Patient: sex M, age 61
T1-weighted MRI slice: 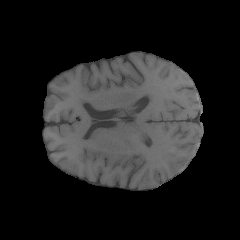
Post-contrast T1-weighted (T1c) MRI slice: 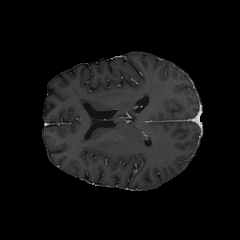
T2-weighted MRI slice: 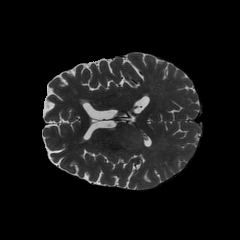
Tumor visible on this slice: yes
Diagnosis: Glioblastoma, IDH-wildtype
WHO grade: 4